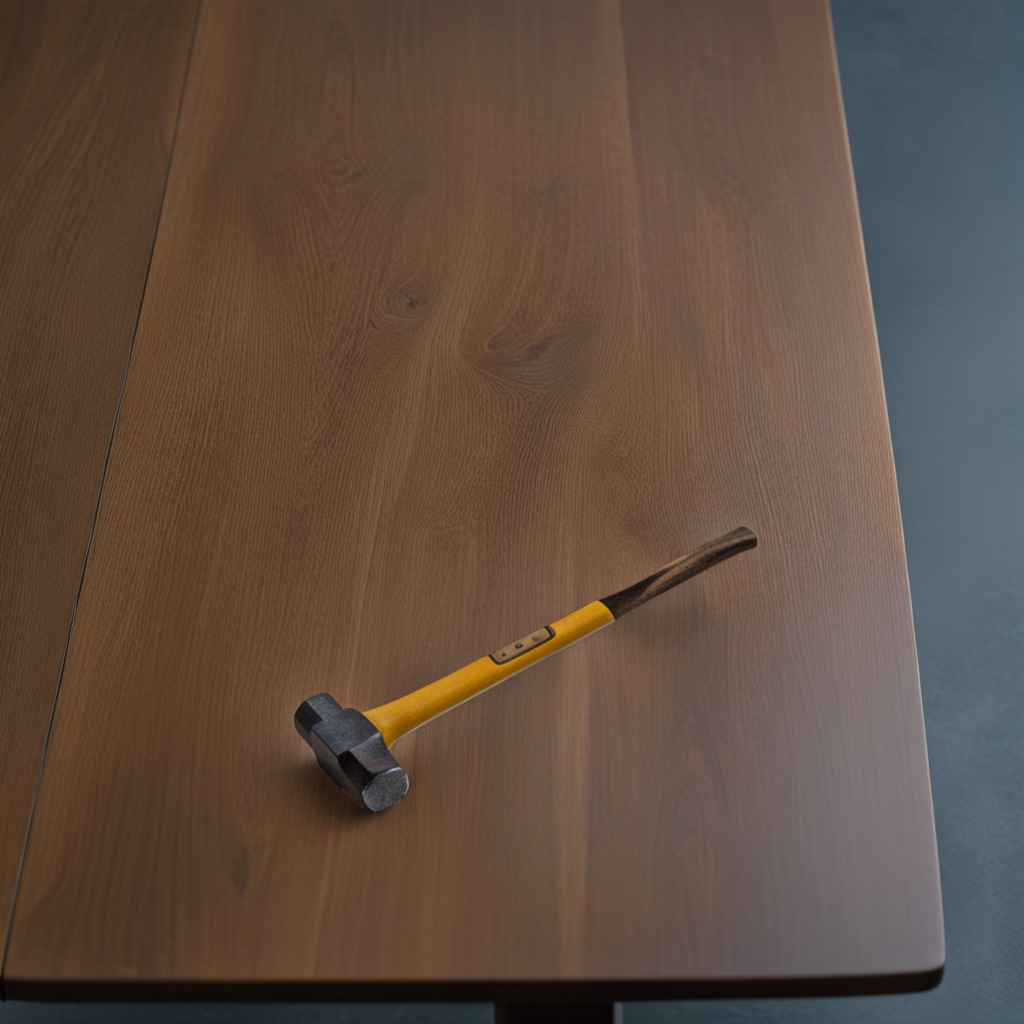
A hammer lying on a table in a small garage at twilight.